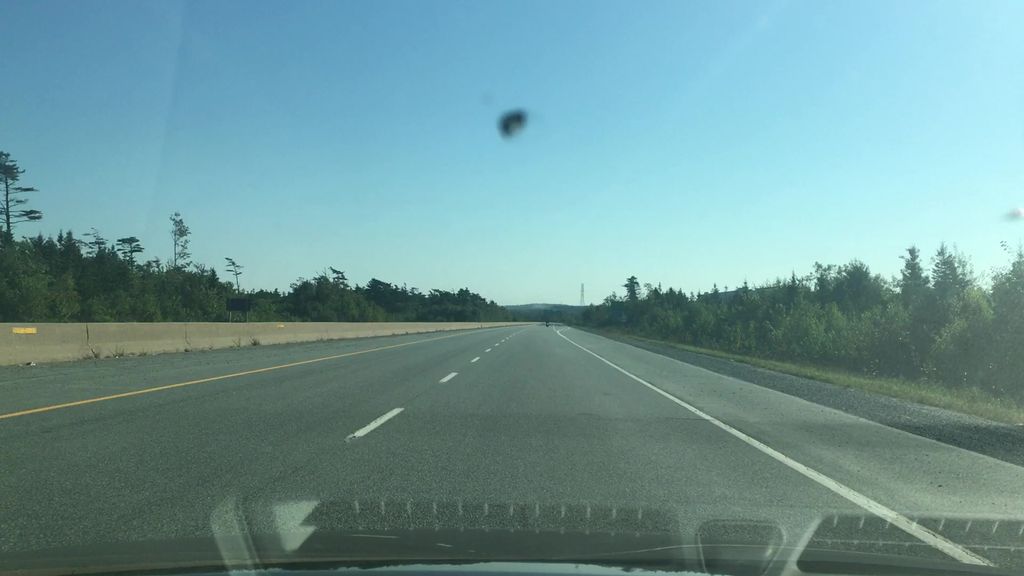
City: halifax